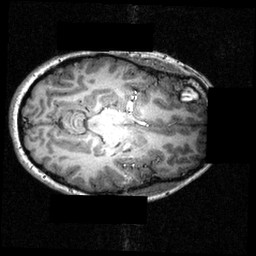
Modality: T1w
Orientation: axial
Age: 25
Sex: female
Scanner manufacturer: siemens
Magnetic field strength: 3.951 T
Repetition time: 1.5 s
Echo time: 0.00335 s